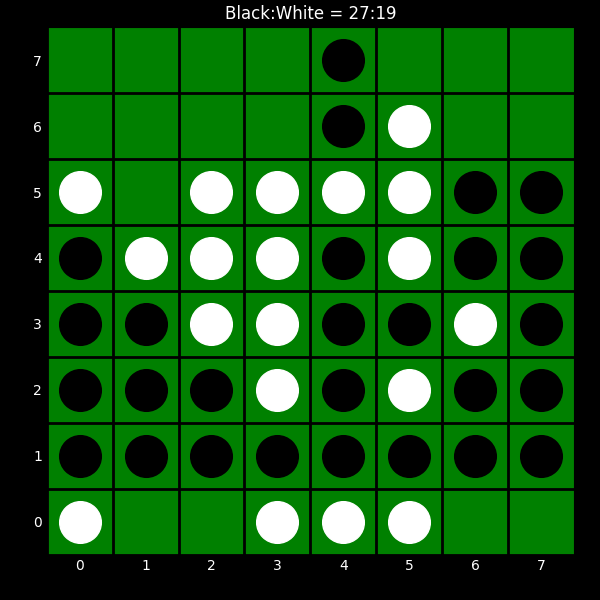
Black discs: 27
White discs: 19